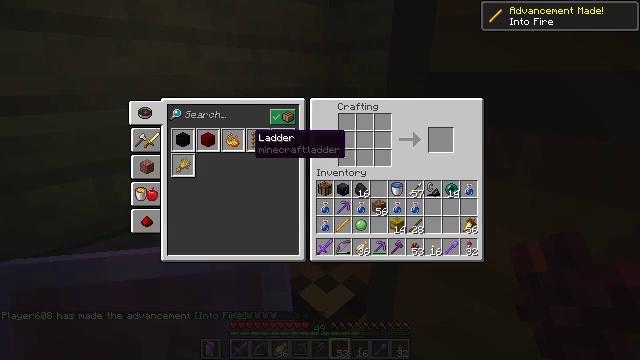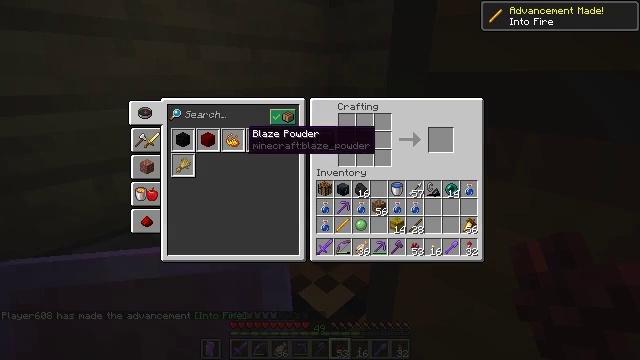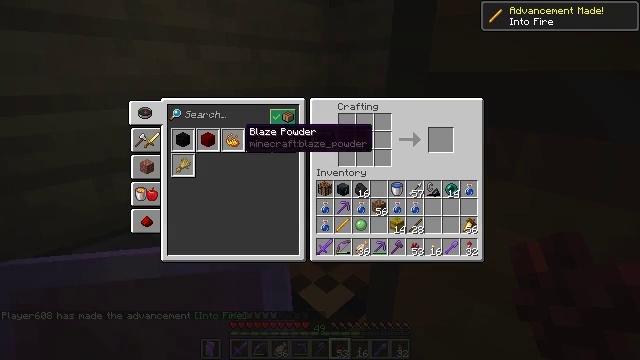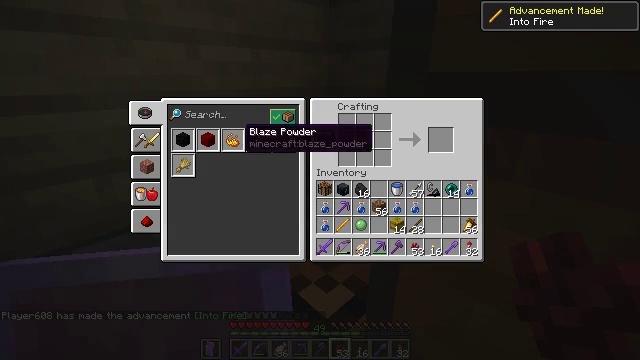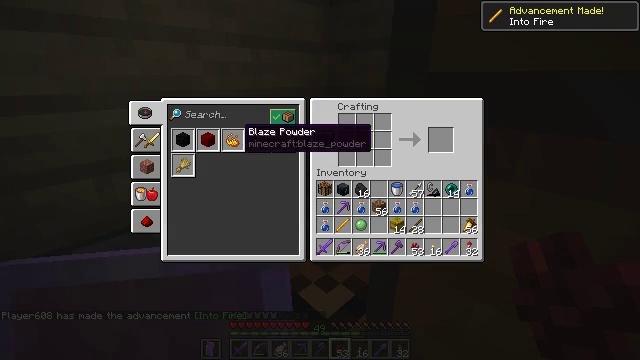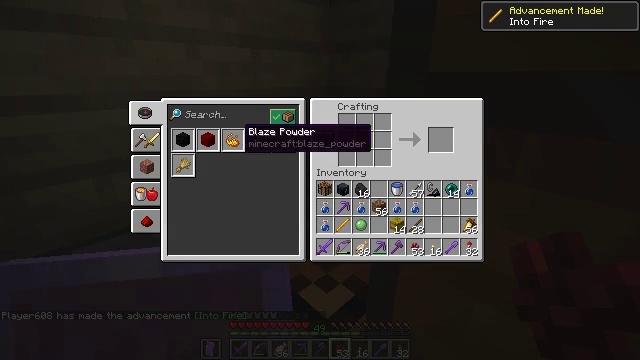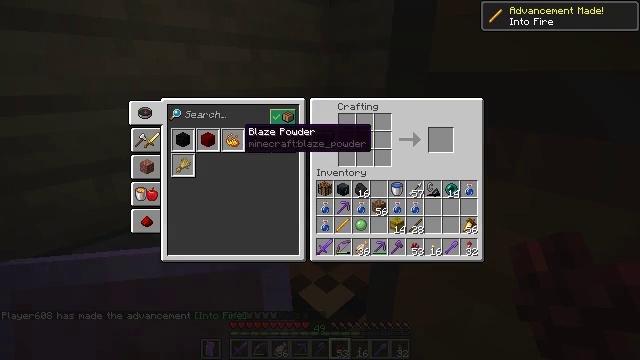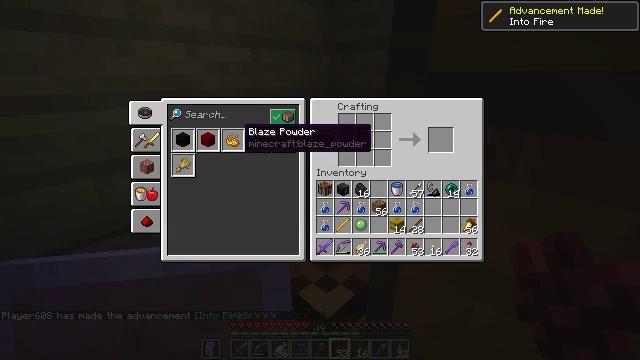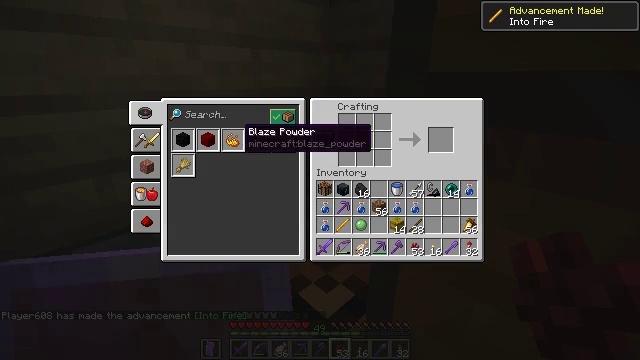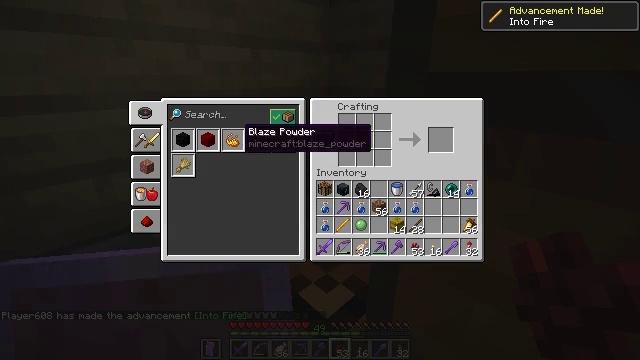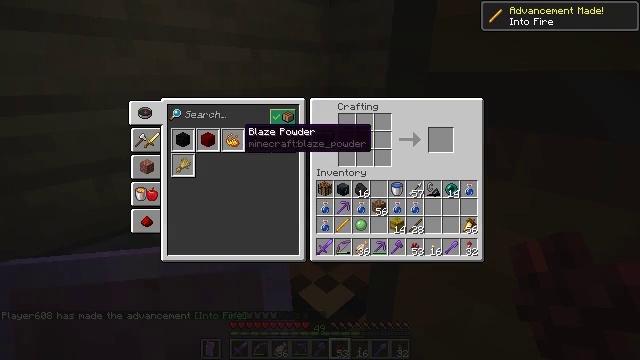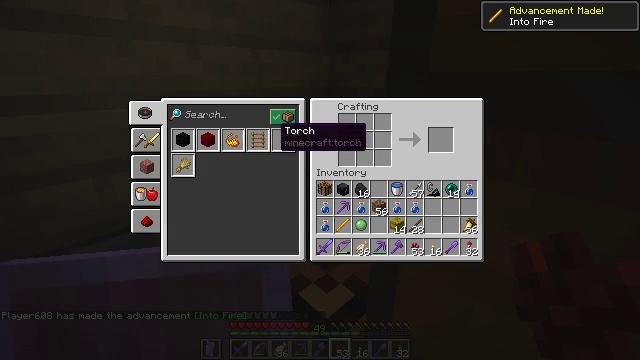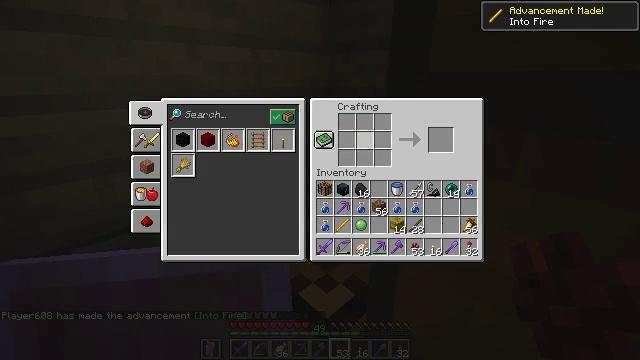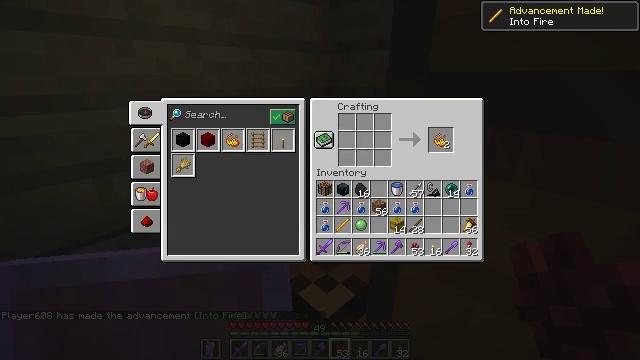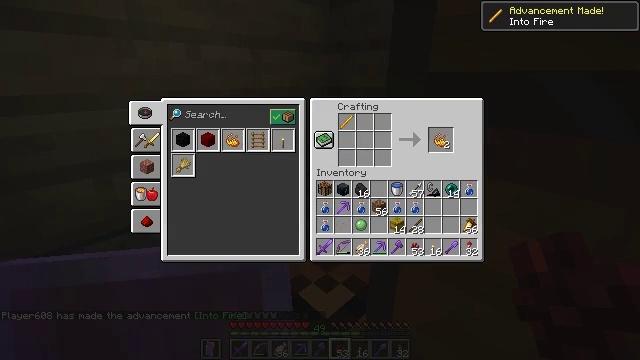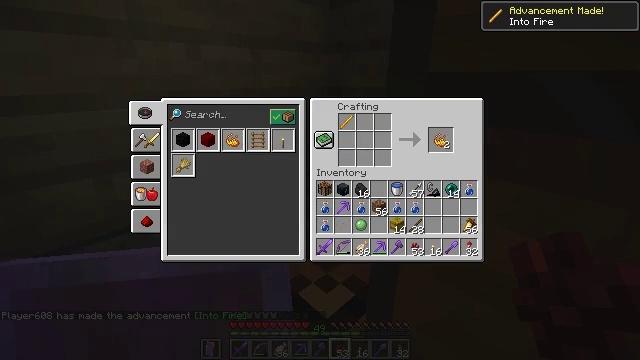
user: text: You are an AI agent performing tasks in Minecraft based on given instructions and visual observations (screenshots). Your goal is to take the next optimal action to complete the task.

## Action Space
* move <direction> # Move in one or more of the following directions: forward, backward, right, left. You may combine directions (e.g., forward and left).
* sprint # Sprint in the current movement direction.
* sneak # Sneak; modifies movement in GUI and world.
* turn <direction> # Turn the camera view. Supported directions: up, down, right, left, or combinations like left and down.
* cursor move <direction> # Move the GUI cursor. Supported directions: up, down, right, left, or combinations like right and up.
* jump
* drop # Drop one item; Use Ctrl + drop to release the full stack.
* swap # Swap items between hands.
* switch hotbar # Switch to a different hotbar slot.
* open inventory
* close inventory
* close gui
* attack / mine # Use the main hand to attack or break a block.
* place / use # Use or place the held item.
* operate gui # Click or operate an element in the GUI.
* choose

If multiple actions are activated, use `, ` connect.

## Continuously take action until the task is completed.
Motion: motion action
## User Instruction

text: Craft blaze powder.
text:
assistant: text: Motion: no_op
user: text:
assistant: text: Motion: no_op
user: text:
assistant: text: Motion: no_op
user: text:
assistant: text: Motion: no_op
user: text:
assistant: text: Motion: no_op
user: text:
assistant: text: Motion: no_op
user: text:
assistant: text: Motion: no_op
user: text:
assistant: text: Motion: operate gui
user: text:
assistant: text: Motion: operate gui
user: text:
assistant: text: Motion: operate gui
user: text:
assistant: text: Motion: cursor move right
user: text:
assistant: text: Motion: cursor move right
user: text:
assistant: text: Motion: cursor move right
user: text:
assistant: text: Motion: no_op
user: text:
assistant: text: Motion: cursor move right
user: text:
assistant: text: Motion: no_op
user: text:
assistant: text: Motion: no_op
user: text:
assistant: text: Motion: no_op
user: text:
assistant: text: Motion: no_op
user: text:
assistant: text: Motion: no_op
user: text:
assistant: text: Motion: sneak
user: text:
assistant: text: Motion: sneak
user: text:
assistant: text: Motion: sneak
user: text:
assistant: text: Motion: sneak, operate gui
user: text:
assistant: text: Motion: sneak, operate gui
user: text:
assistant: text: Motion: sneak, operate gui
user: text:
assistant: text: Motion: sneak, operate gui
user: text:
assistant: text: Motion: sneak
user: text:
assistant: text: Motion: no_op